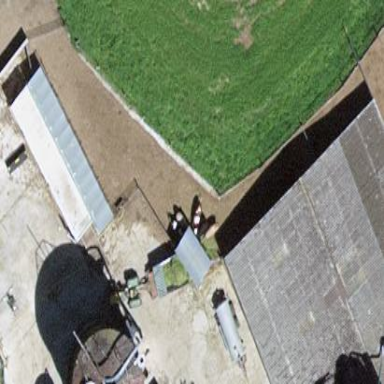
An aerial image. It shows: Barn.